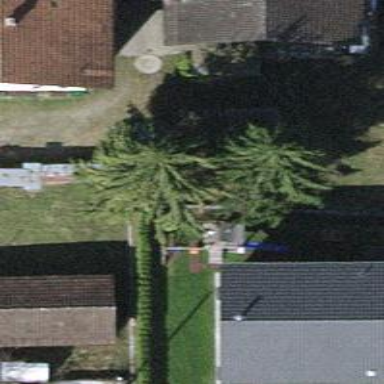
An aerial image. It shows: Fence.